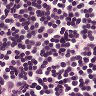
Metastatic tissue present: no